Question: I have a old Xcode project that is targeted for iOS 6 and higher. I recently opened it up in Xcode 6 and ran in iPhone 6 simulator for iOS 8. When I tried this action
'''
UIAlertView* dialog = [[UIAlertView alloc] initWithTitle:@"Enter Folder Name"
message:@"Keep it short and sweet"
delegate:self
cancelButtonTitle:@"Cancel"
otherButtonTitles:@"OK", nil];
dialog.alertViewStyle = UIAlertViewStylePlainTextInput;
dialog.tag = 400;
[dialog show];
'''
I get a pop-up window but when I click on the text field, no keyboard comes up. I googled and read that I need to use UIAlertController instead. Since I need to support iOS 6, 7 versions as well so I changed my code like this.
'''
if ([UIAlertController class])
{
// use UIAlertController
UIAlertController *alert= [UIAlertController
alertControllerWithTitle:@"Enter Folder Name"
message:@"Keep it short and sweet"
preferredStyle:UIAlertControllerStyleAlert];
UIAlertAction* ok = [UIAlertAction actionWithTitle:@"OK" style:UIAlertActionStyleDefault
handler:^(UIAlertAction * action){
//Do Some action here
UITextField *textField = alert.textFields[0];
NSLog(@"text was %@", textField.text);
}];
UIAlertAction* cancel = [UIAlertAction actionWithTitle:@"Cancel" style:UIAlertActionStyleDefault
handler:^(UIAlertAction * action) {
NSLog(@"cancel btn");
[alert dismissViewControllerAnimated:YES completion:nil];
}];
[alert addAction:ok];
[alert addAction:cancel];
[alert addTextFieldWithConfigurationHandler:^(UITextField *textField) {
textField.placeholder = @"folder name";
textField.keyboardType = UIKeyboardTypeDefault;
}];
[self presentViewController:alert animated:YES completion:nil];
}
else
{
// use UIAlertView
UIAlertView* dialog = [[UIAlertView alloc] initWithTitle:@"Enter Folder Name"
message:@"Keep it short and sweet"
delegate:self
cancelButtonTitle:@"Cancel"
otherButtonTitles:@"OK", nil];
dialog.alertViewStyle = UIAlertViewStylePlainTextInput;
dialog.tag = 400;
[dialog show];
}
'''
Again if I try the same action is displayed.
Is this a bug in Xcode 6 simulator or I am doing something wrong?

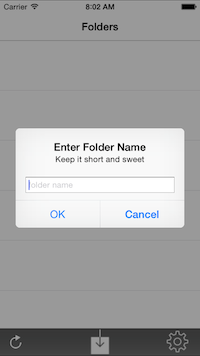
Answer: I Tested this, if iOS8 detects a hardware keyboard , than it does not open the keypad. As you might be testing in simulator , so it is not Showing any keypad
Press "Command" + "k" and you should be able to see the keypad.
When testing on a device you will not face this issue , unless user has connected his device with a hardware Bluetooth keypad , so this is not something you should worry about
Hope this helps